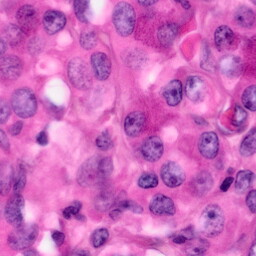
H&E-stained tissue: Pancreatic